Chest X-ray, PA view. Patient: 60 years old, sex M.
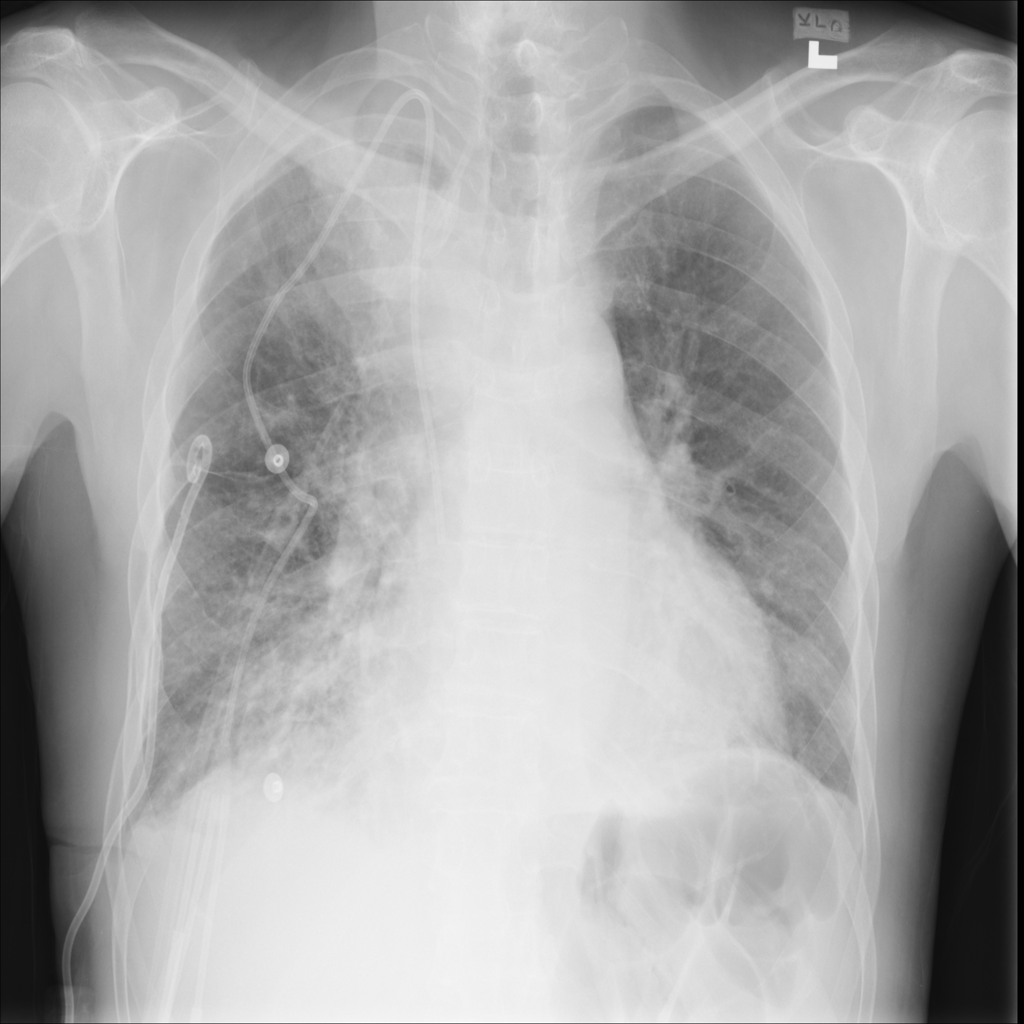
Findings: Effusion, Pneumothorax